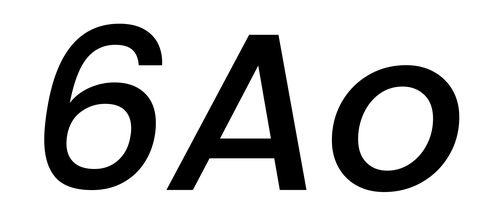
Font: Poppins-MediumItalic